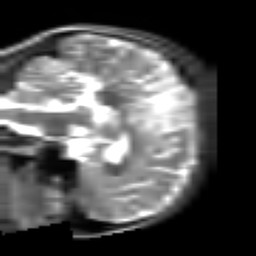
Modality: T2w
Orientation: sagittal